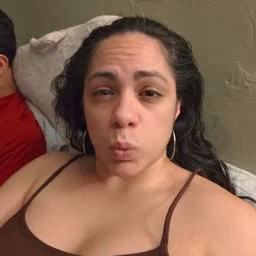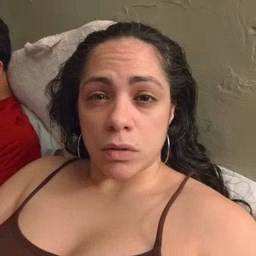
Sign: old